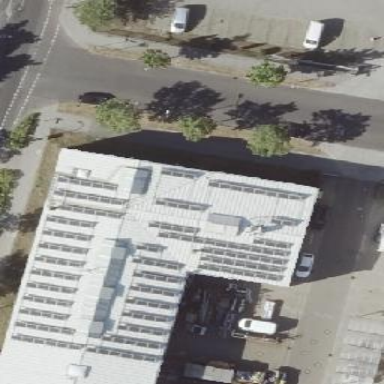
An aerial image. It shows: Commercial building.